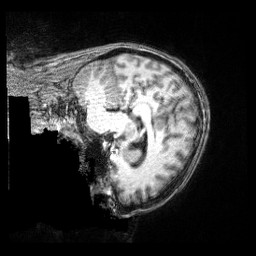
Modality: T1w
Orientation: sagittal
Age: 40
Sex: male
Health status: healthy
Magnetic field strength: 3 T
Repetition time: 2.53 s
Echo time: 0.00331 s